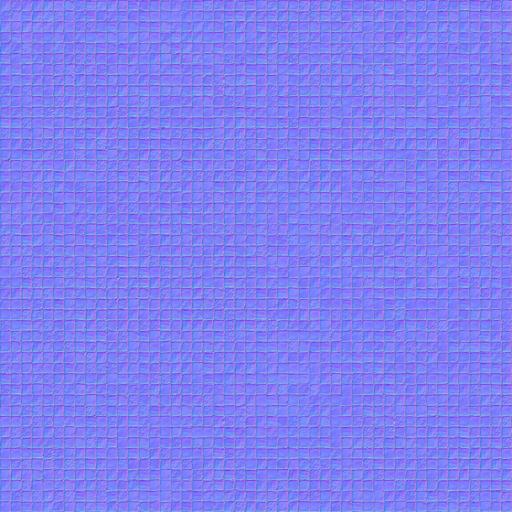
pattern paved pavement paving stones square tiled tiles